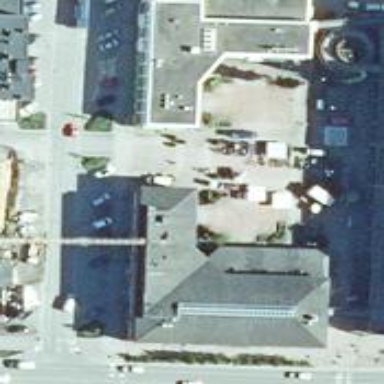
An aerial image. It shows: Commercial building.